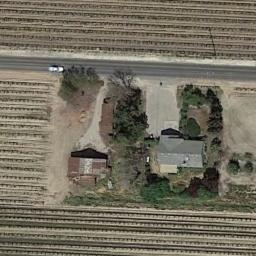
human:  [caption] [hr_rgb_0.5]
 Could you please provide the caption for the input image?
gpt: There is a car on the road next to the sparse residential .

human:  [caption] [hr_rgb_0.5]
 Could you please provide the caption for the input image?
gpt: There are several houses of various sizes in the sparse residential area, Surrounded by farmland and a road .

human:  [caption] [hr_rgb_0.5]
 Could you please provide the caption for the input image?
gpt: The sparse residential is on the bare land next to the farmland and some trees .

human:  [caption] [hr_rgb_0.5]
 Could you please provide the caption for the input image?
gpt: There is a house by the road, With a few trees behind it .

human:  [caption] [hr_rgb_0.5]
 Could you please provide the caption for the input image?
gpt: A sparse residential area with two buildings beside the farmlands .